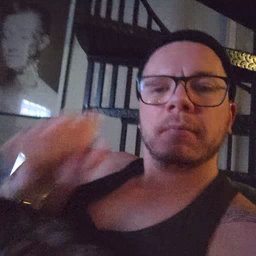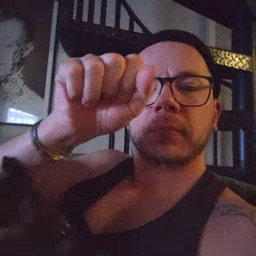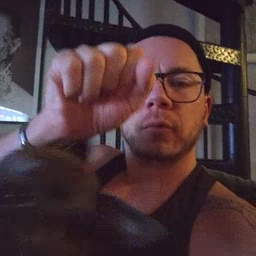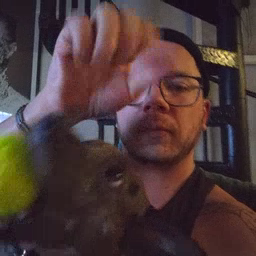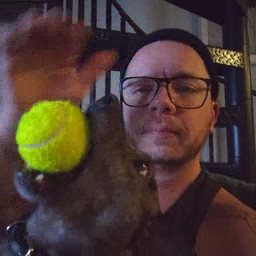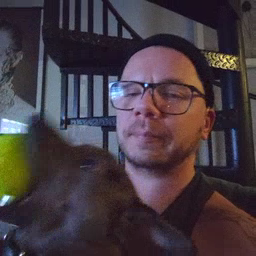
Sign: drop